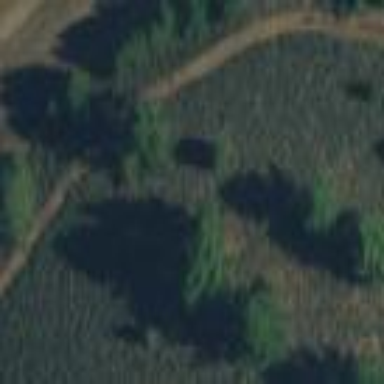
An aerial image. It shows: Forest with evergreen needle-leaved trees.